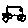
Label: car